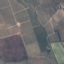
Land use / land cover class: PermanentCrop